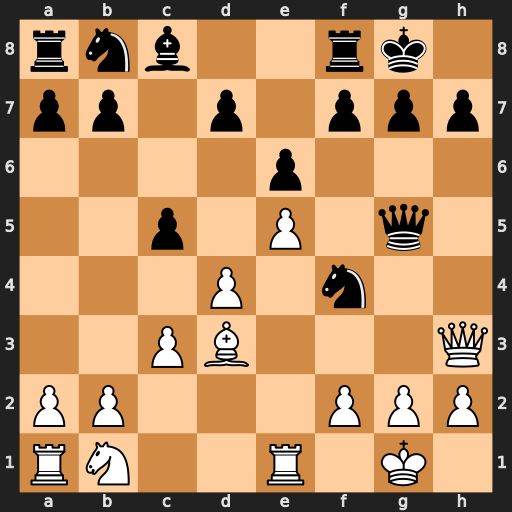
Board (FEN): rnb2rk1/pp1p1ppp/4p3/2p1P1q1/3P1n2/2PB3Q/PP3PPP/RN2R1K1
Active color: w
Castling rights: -
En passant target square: -
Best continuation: Qxh7#